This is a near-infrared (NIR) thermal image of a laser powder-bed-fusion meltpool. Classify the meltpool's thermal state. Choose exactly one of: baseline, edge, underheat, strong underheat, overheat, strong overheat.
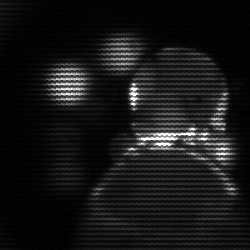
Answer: edge